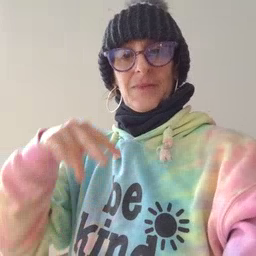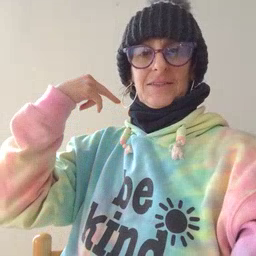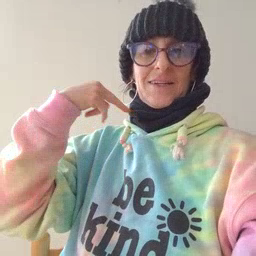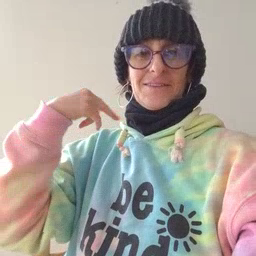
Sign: dance